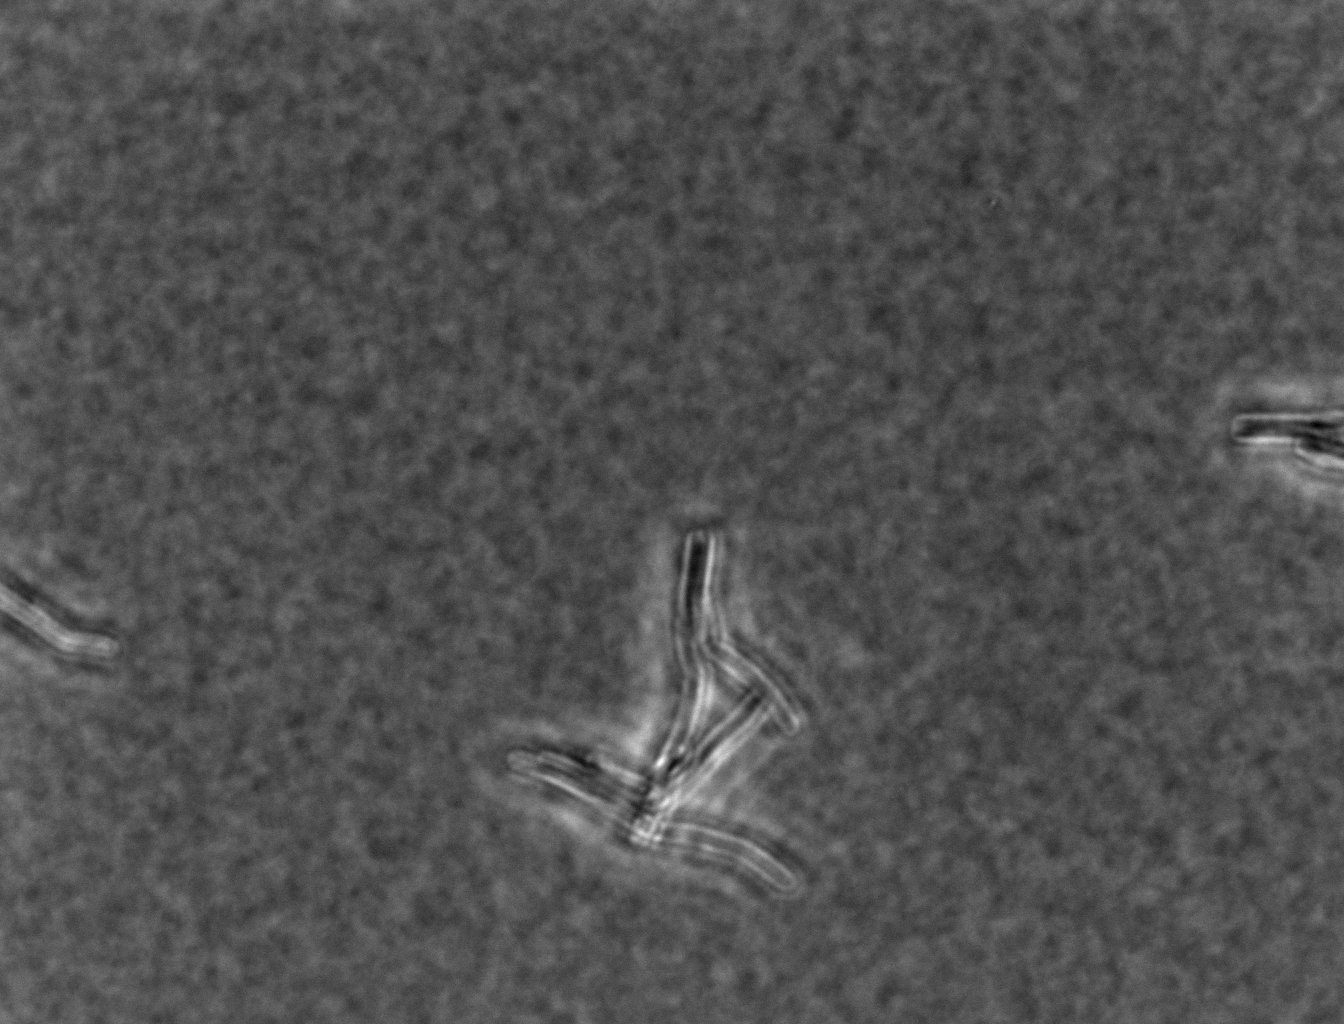
Defocused phase contrast microscopy, 60x objective, 3 h incubation